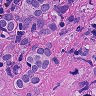
Metastatic tissue present: yes